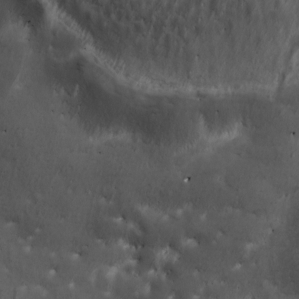
Label: non_frost